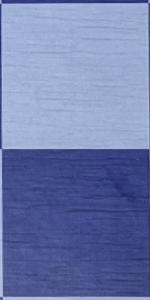
Label: Empty